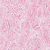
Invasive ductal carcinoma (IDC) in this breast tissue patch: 0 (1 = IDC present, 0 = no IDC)